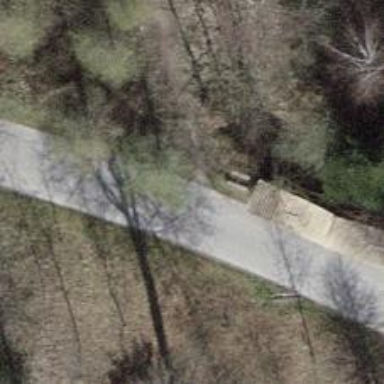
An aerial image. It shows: Dirt path.